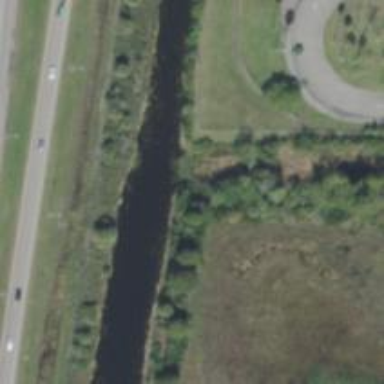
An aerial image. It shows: Canal.